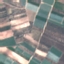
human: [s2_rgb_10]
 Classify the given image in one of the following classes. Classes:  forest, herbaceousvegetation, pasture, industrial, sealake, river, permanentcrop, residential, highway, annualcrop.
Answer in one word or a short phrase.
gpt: PermanentCrop